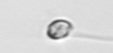
Label: flagellate